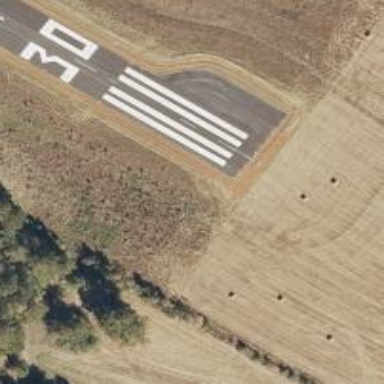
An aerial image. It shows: Runway surface made of asphalt at airport.